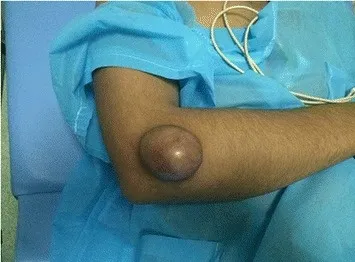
Right lateral elbow mass with distension of overlying skin.
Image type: medical_photograph (other_medical_photograph)